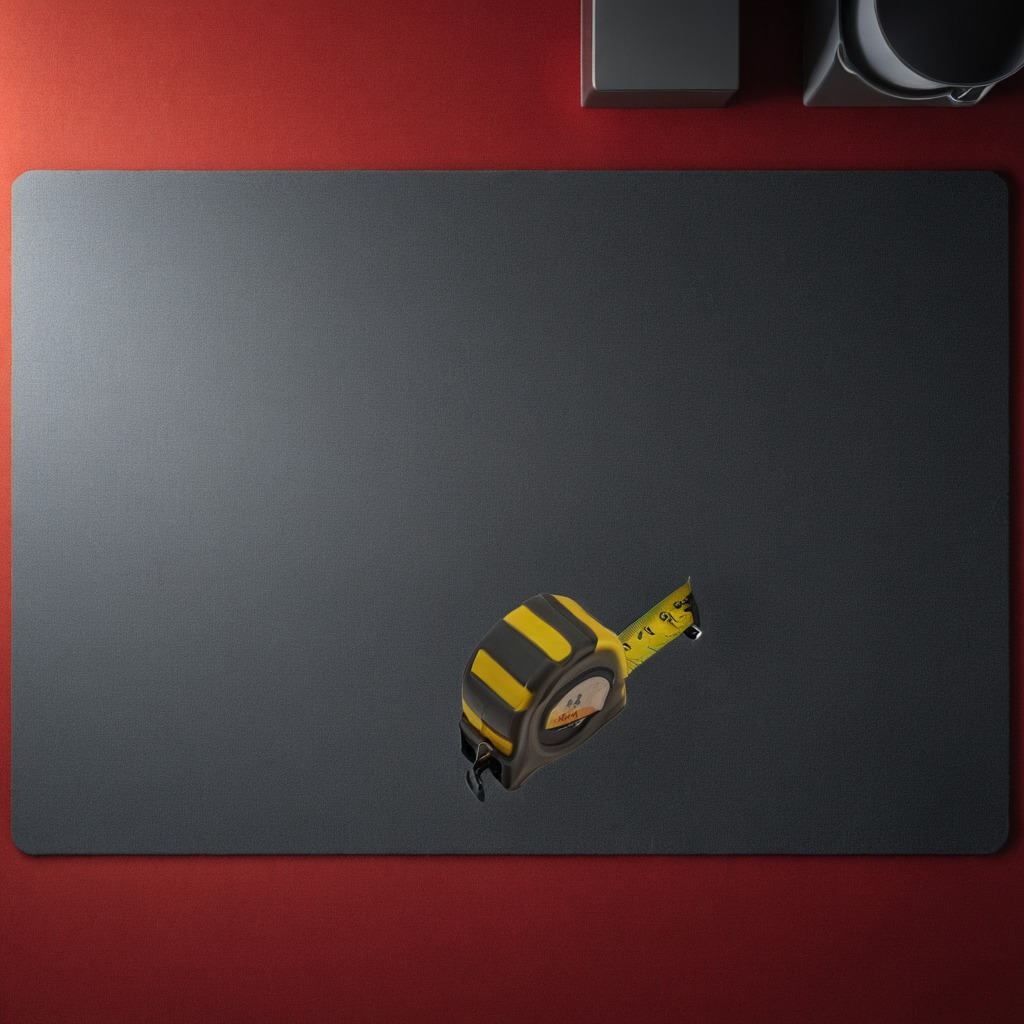
A measuring tape lies on a clean granite tabletop covered with a red rubber mat inside a workshop under bright overhead lighting crisp shadows high clarity worn but beneath the mat.